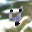
Label: 4